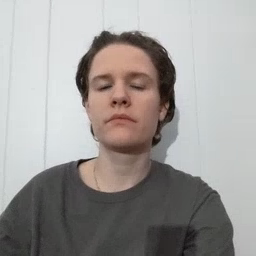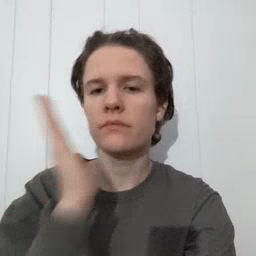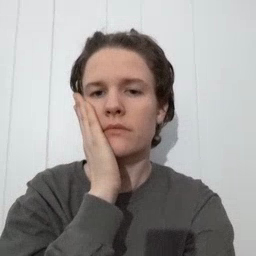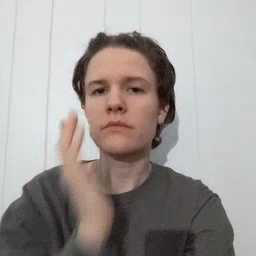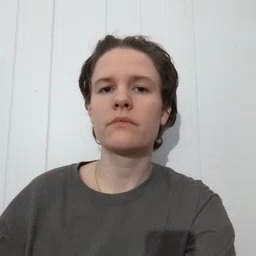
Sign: bed